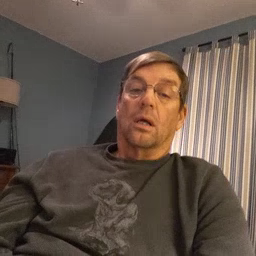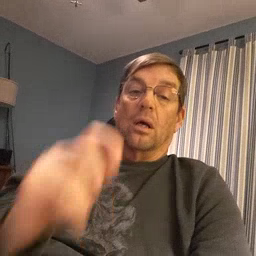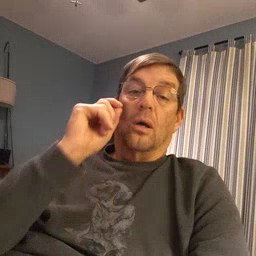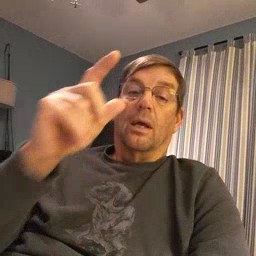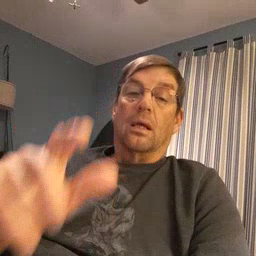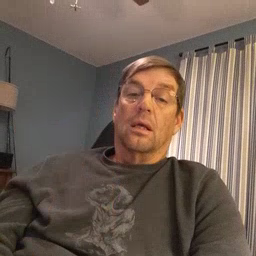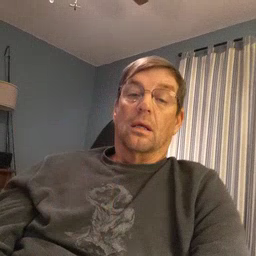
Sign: awake